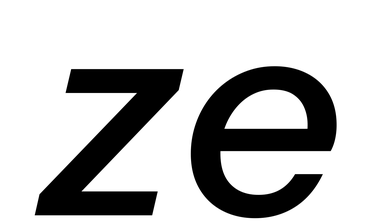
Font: InstrumentSans-Italic_Medium_Italic